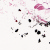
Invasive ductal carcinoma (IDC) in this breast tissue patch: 0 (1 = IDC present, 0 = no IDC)